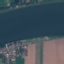
Land use / land cover class: River